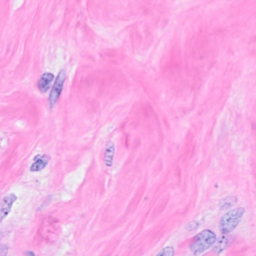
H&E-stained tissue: Breast